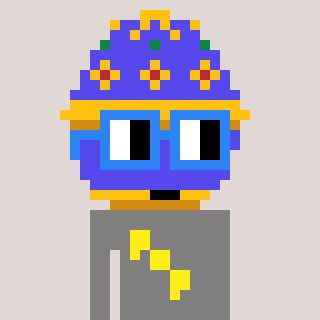
a pixel art character with square blue glasses, a faberge-shaped head and a bluegrey-colored body on a warm background